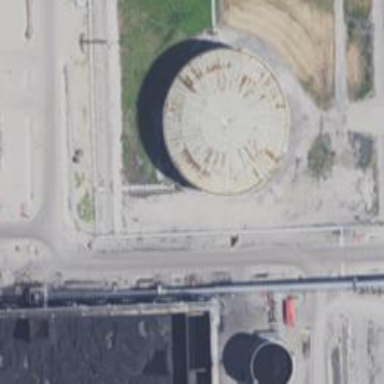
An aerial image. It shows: Storage tank which is man-made.